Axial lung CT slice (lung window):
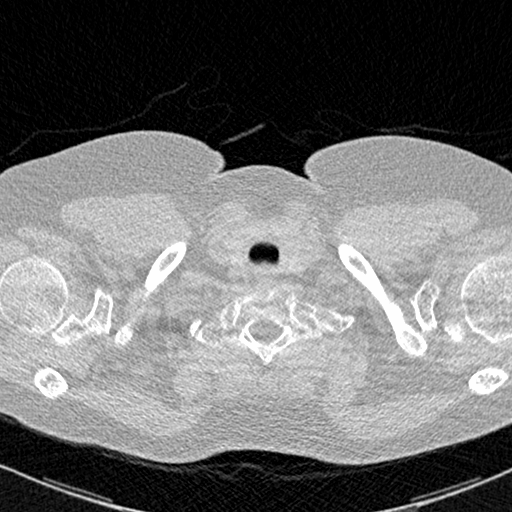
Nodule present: no